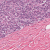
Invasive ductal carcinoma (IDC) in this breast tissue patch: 0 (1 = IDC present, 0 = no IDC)